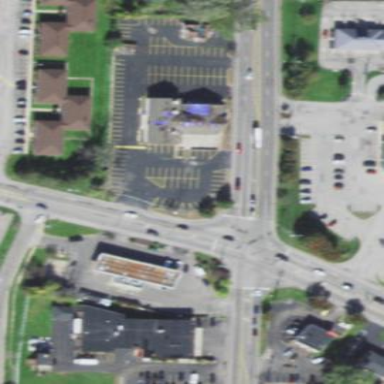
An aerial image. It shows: Retail area.